Field crop: maize
Growth stage: 1
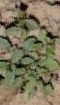
Species: convolvulus